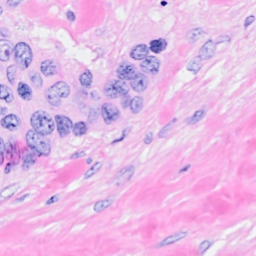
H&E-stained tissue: Breast